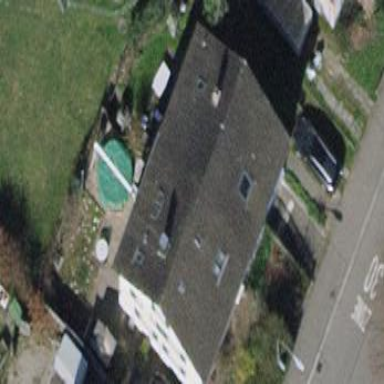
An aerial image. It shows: Semidetached house.